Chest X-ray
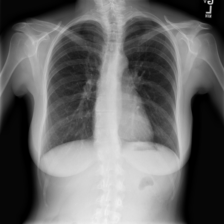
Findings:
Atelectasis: negative
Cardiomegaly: negative
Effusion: negative
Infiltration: negative
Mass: negative
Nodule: negative
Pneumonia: negative
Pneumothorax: negative
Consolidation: negative
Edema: negative
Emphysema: negative
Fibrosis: negative
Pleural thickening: negative
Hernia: negative